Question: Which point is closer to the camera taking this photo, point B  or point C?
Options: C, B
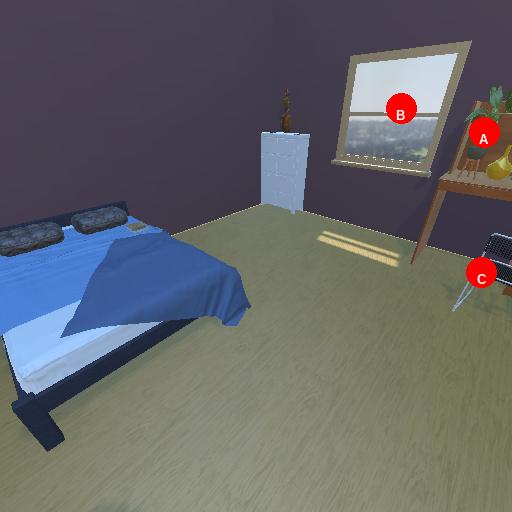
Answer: C